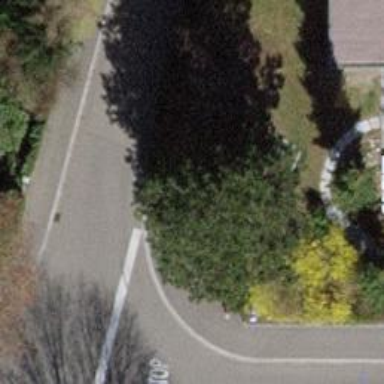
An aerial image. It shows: Kerb barrier.